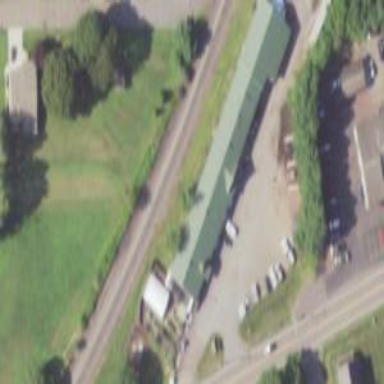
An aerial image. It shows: Building with agrarian shop.